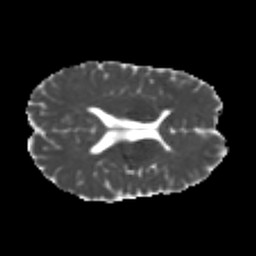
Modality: MD
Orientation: axial
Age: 21
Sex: male
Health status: healthy
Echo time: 0.074 s